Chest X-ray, PA view. Patient: 38 years old, sex M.
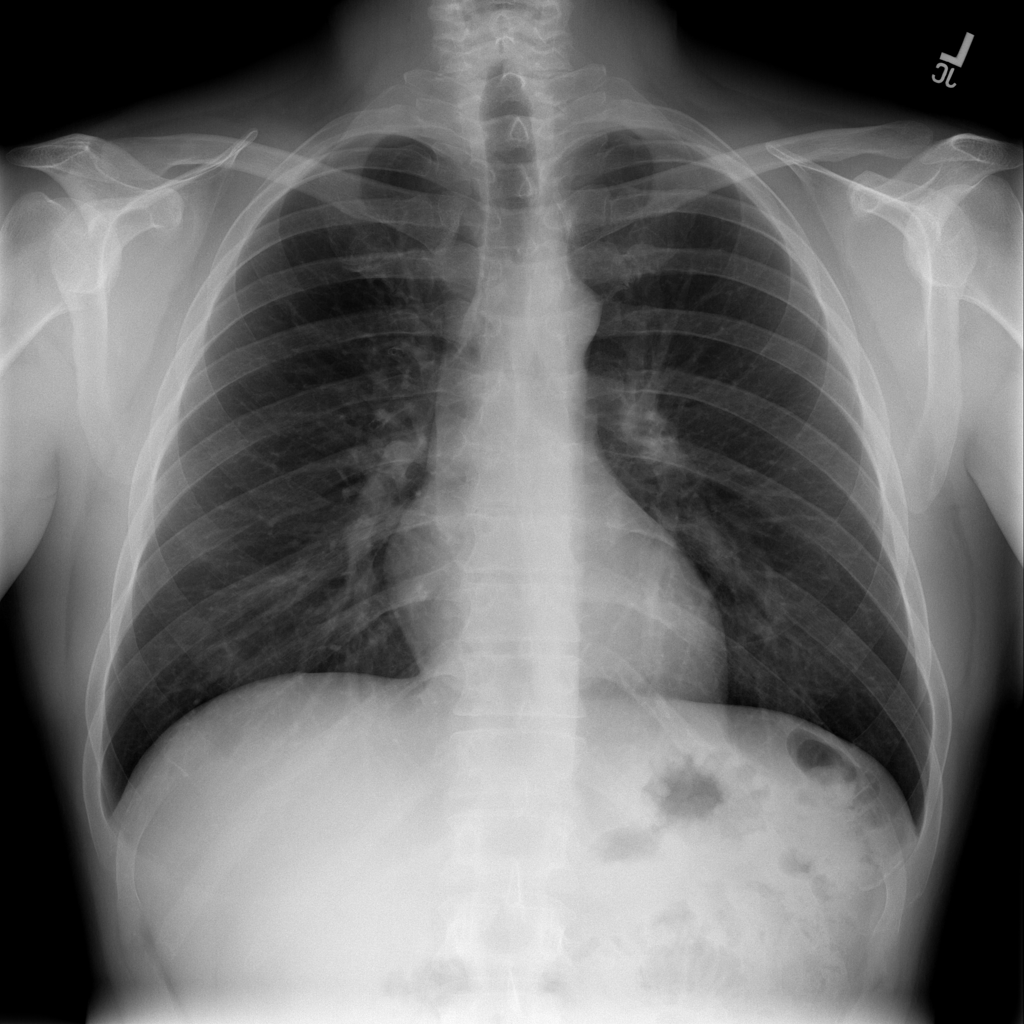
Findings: No Finding